Question: How to retrieve all the data pertaining to company name and agent from mysql? How to write the query statement?

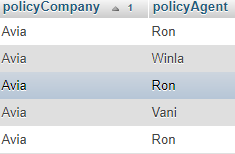
Answer: Have you tried this?
'''
SELECT *
FROM agent_info
WHERE policyCompany = 'Avia' and policyAgent = 'Ron';
'''